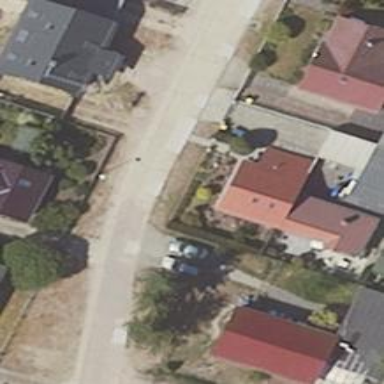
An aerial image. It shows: Simple and straightforward house.